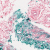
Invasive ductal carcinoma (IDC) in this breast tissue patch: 0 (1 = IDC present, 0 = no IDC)